Brain MRI, t1w sequence, axial 2D slice.
Patient: age 42, sex F, weight 95 kg, height 1.95 m
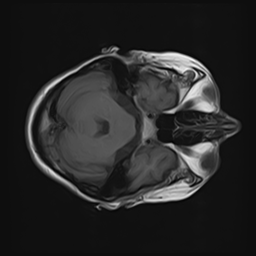